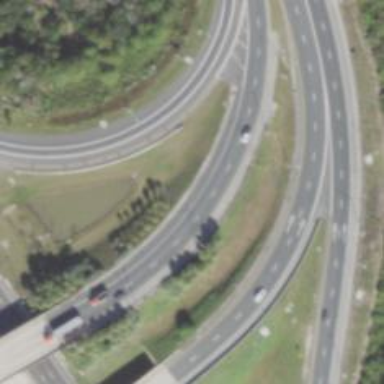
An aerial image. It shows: Double trumpet junction on motorway link.